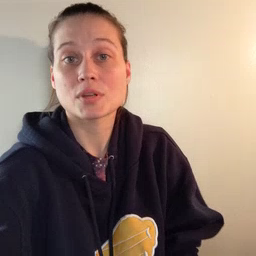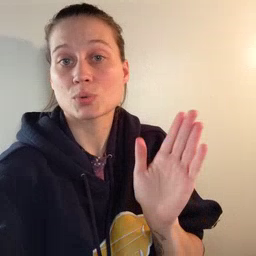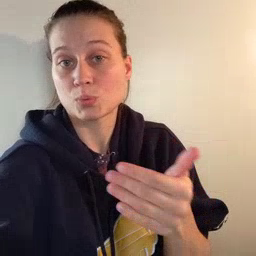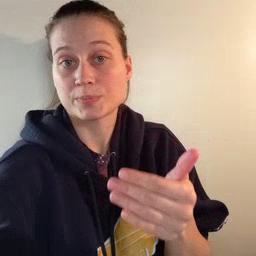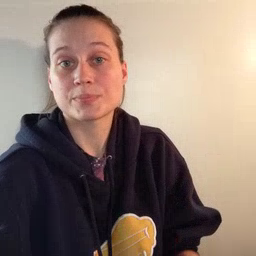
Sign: room